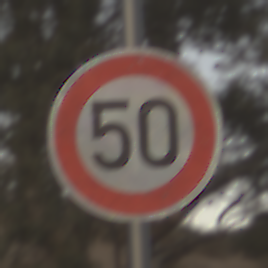
Verkehrszeichen: Geschwindigkeit50
Umgebung: Outdoor, RoadRail
Tageszeit: SunriseSunset
Wetter: PartlyCloudy
Licht: Natural
Jahreszeit: NotSpecified
Kontrast: LowContrast